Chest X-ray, PA view. Patient: 74 years old, sex M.
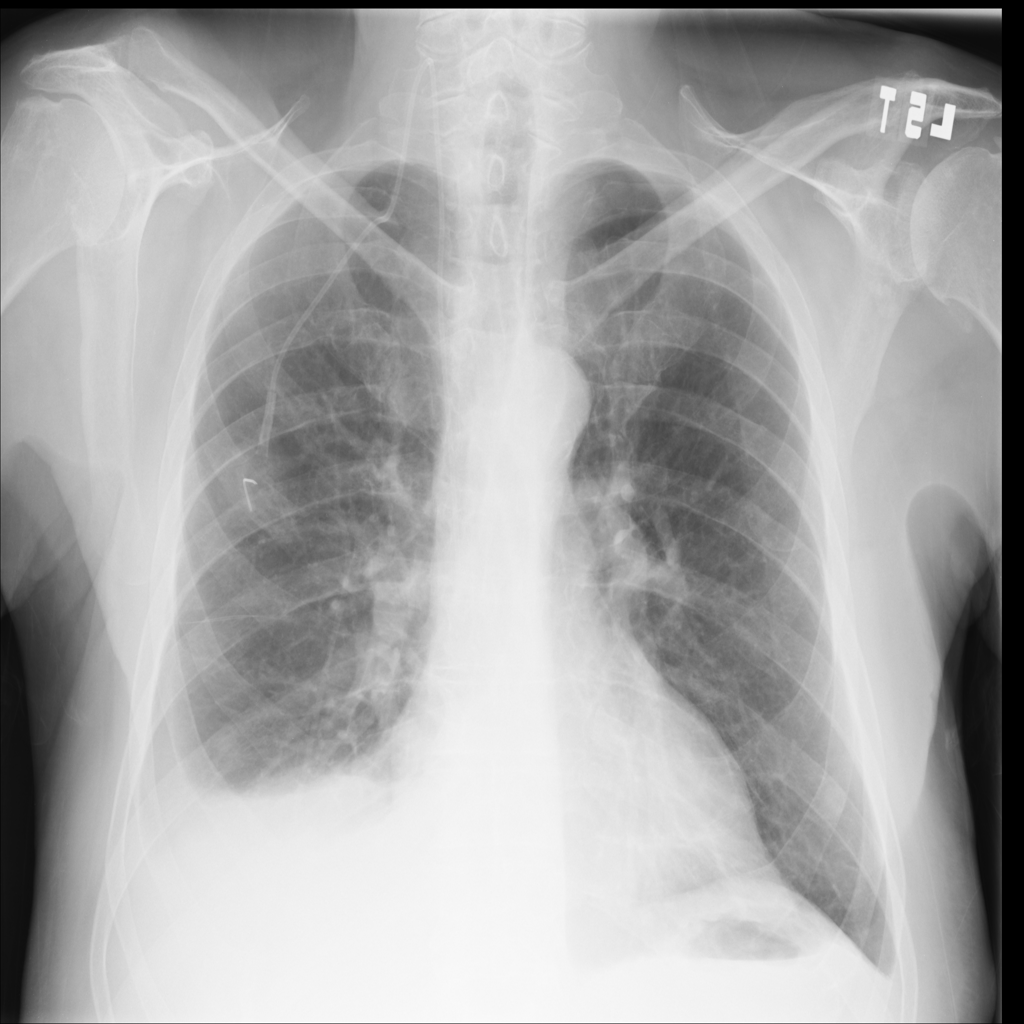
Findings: Effusion, Nodule